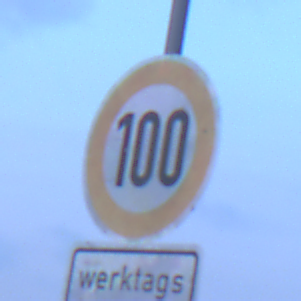
Verkehrszeichen: Geschwindigkeit100
Zusatzzeichen unten: ZeitangabenMitBeschraenkungAufWochentage7
Umgebung: Outdoor, Urban
Tageszeit: Dawn
Wetter: PartlyCloudy
Licht: Natural
Jahreszeit: NotSpecified
Kontrast: LowContrast